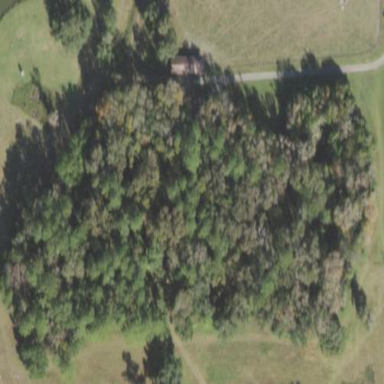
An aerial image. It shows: Mixed woodland with various types of leaves.